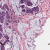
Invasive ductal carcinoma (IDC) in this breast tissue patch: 1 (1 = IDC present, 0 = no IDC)